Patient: sex F, age 76
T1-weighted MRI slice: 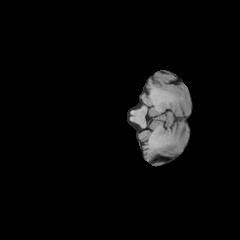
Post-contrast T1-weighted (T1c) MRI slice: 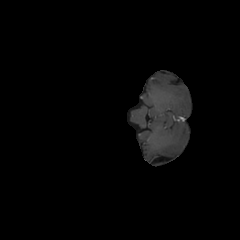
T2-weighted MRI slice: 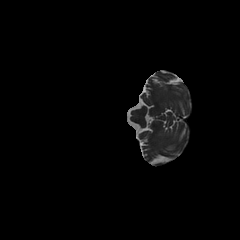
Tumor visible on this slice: no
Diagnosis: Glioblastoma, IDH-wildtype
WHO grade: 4